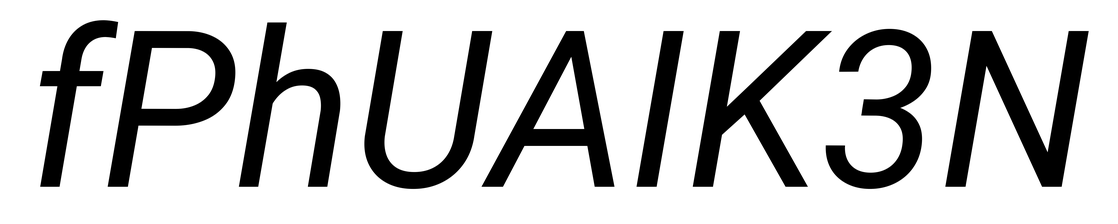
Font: Roboto-Italic_Italic